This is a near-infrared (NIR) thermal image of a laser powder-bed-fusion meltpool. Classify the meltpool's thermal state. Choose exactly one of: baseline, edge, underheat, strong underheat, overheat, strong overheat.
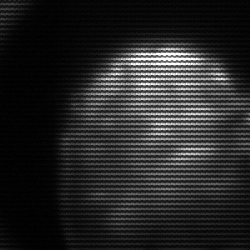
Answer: edge